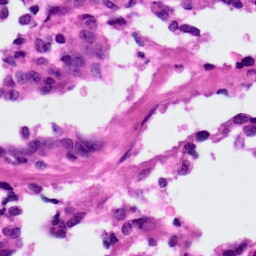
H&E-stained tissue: Ovarian